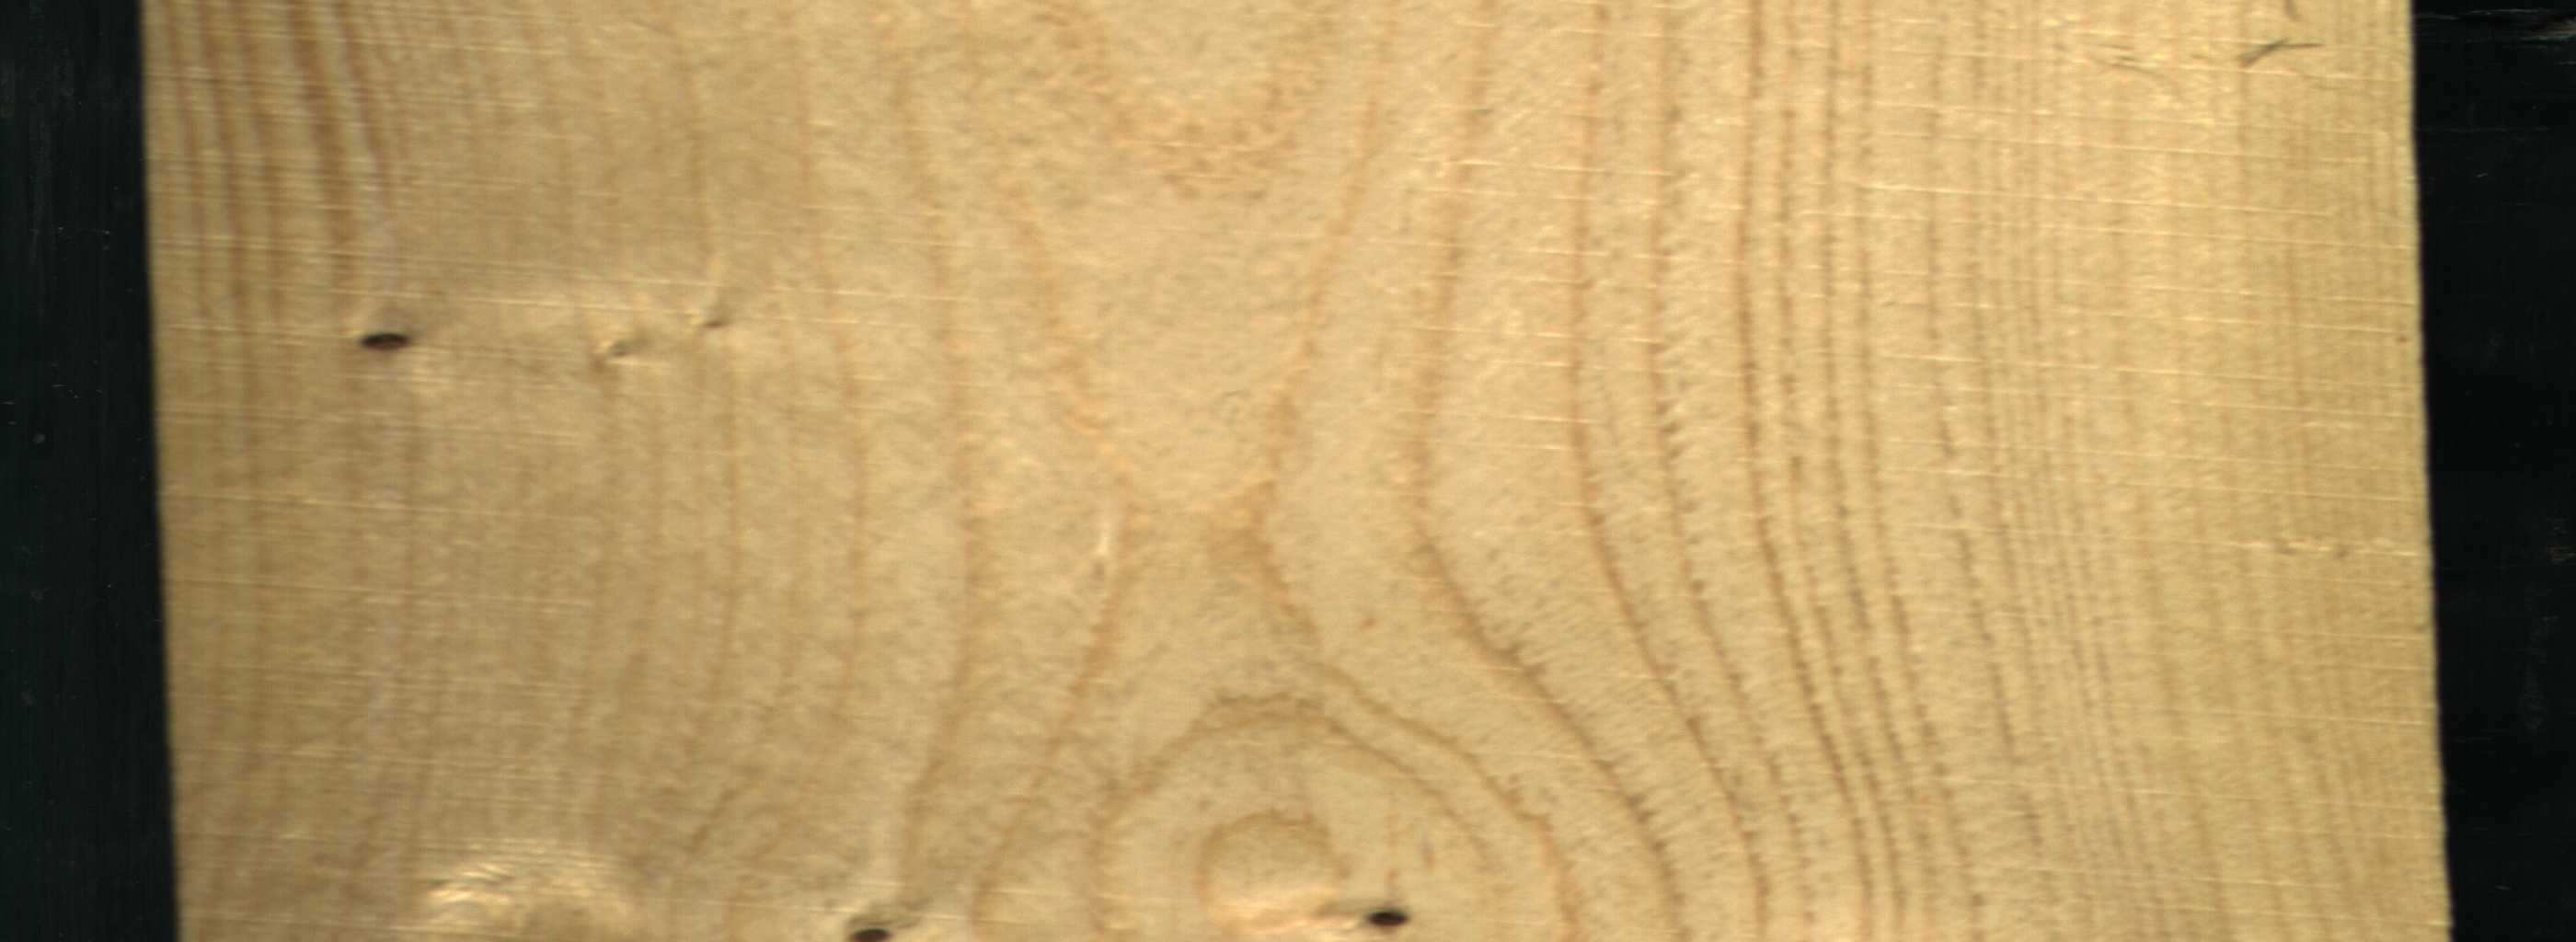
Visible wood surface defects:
Dead_Knot
Dead_Knot
Dead_Knot